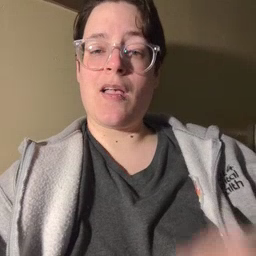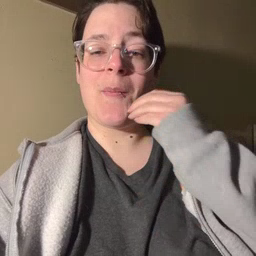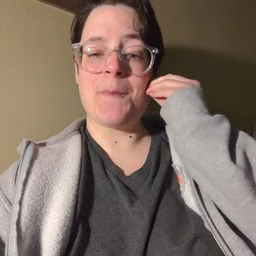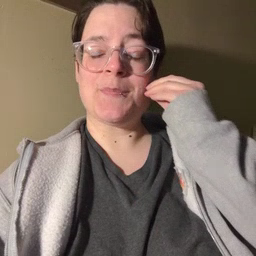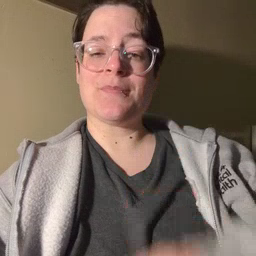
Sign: home